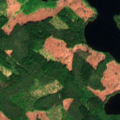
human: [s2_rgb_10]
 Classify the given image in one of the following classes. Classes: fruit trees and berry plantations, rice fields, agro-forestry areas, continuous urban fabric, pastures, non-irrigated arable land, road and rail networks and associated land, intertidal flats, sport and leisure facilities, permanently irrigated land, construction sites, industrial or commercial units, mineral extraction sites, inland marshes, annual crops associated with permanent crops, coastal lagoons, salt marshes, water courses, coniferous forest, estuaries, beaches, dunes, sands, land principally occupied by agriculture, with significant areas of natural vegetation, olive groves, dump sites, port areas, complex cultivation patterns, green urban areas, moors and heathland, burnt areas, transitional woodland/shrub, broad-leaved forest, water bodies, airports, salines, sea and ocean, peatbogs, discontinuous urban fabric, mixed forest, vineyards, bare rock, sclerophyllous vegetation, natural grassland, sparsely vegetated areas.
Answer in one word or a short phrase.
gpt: coniferous forest, mixed forest, water bodies